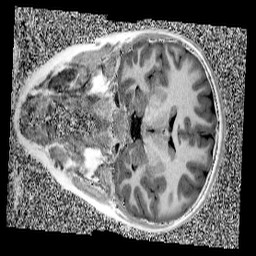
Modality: UNIT1
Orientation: coronal
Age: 11
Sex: female
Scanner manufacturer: siemens
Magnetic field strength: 3 T
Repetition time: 4 s
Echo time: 0.00299 s